Question: How to add didSelectRowAt action to the tableview inside a table View cell [Swift]? When I'm trying to open another view controller,I'm unable to declare the storyboard even..

I had a table view inside a table view cell.The action on selecting a row of the table view inside the table view cell needs to be same as that of the didSelectRowAt() of the parent table view's cell.The actual didSelectRowAt() of the parent table view cell navigates to another view controller.So I'm trying to call the view controller,but unable to do so...Is there any other way around this issue...
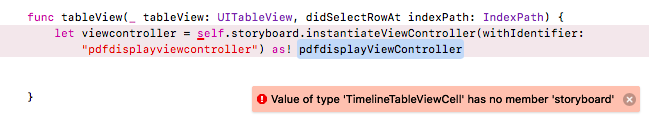
Answer: TableViewCell cannot present a ViewController,
If your tableViewCell contain another tableView, and you click on one of its cell, you have to inform your ViewController that the cell was pressed
Put this in your tableview cell (which is inside another table view cell) didSelectRowAt method
'''
NotificationCenter.default.post(name: Notification.Name("aNotificationName"), object: nil)
'''
Add observer in you viewController viewDidLoad method
'''
NotificationCenter.default.addObserver(self, selector: #selector(handleNotificationFuncName, name: NSNotification.Name(rawValue: "aNotificationName"), object: nil)
'''
And handle your notification here
'''
func handleNotificationFuncName(_ notification: Notification) {
let storyboard = UIStoryboard(name: "StoryboardName", bundle: Bundle.main)
if let vc = storyboard.instantiateViewController(withIdentifier: "pdfDisplayViewController") as? pdfDisplayViewController {
present(vc, animated: true, completion: nil)
}
}
'''